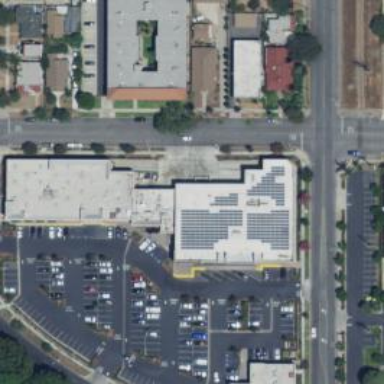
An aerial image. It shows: Retail building.